Question: I have absolutely no idea why IntelliJ IDEA 2022.1.1 (Community Edition), just after creating a new Java class and typing in some random fields, doesn't show basic intention actions like generate constructor, getter, setter etc.
I know it looks so trivial - despite I'm Java beginner and IntelliJ IDEA's newbie this thing occurs for first time:
'''
class Product {
String product;
double price;
}
'''

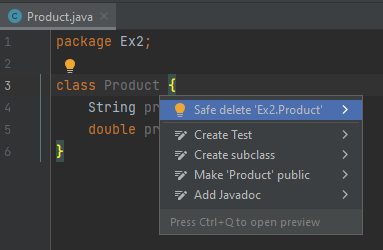
Answer: It looks like you are using the wrong shortcut ( or + instead of or +).
See <URL>.